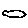
Label: cloud